Interaction volume radius: 10 \u00c5
Interaction volume height: 15 \u00c5
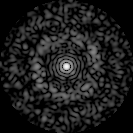
Disorder parameter: 0.8343